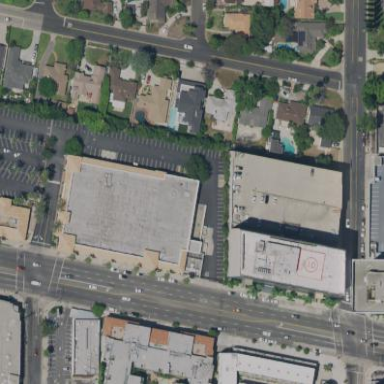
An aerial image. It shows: Commercial building.